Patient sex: F
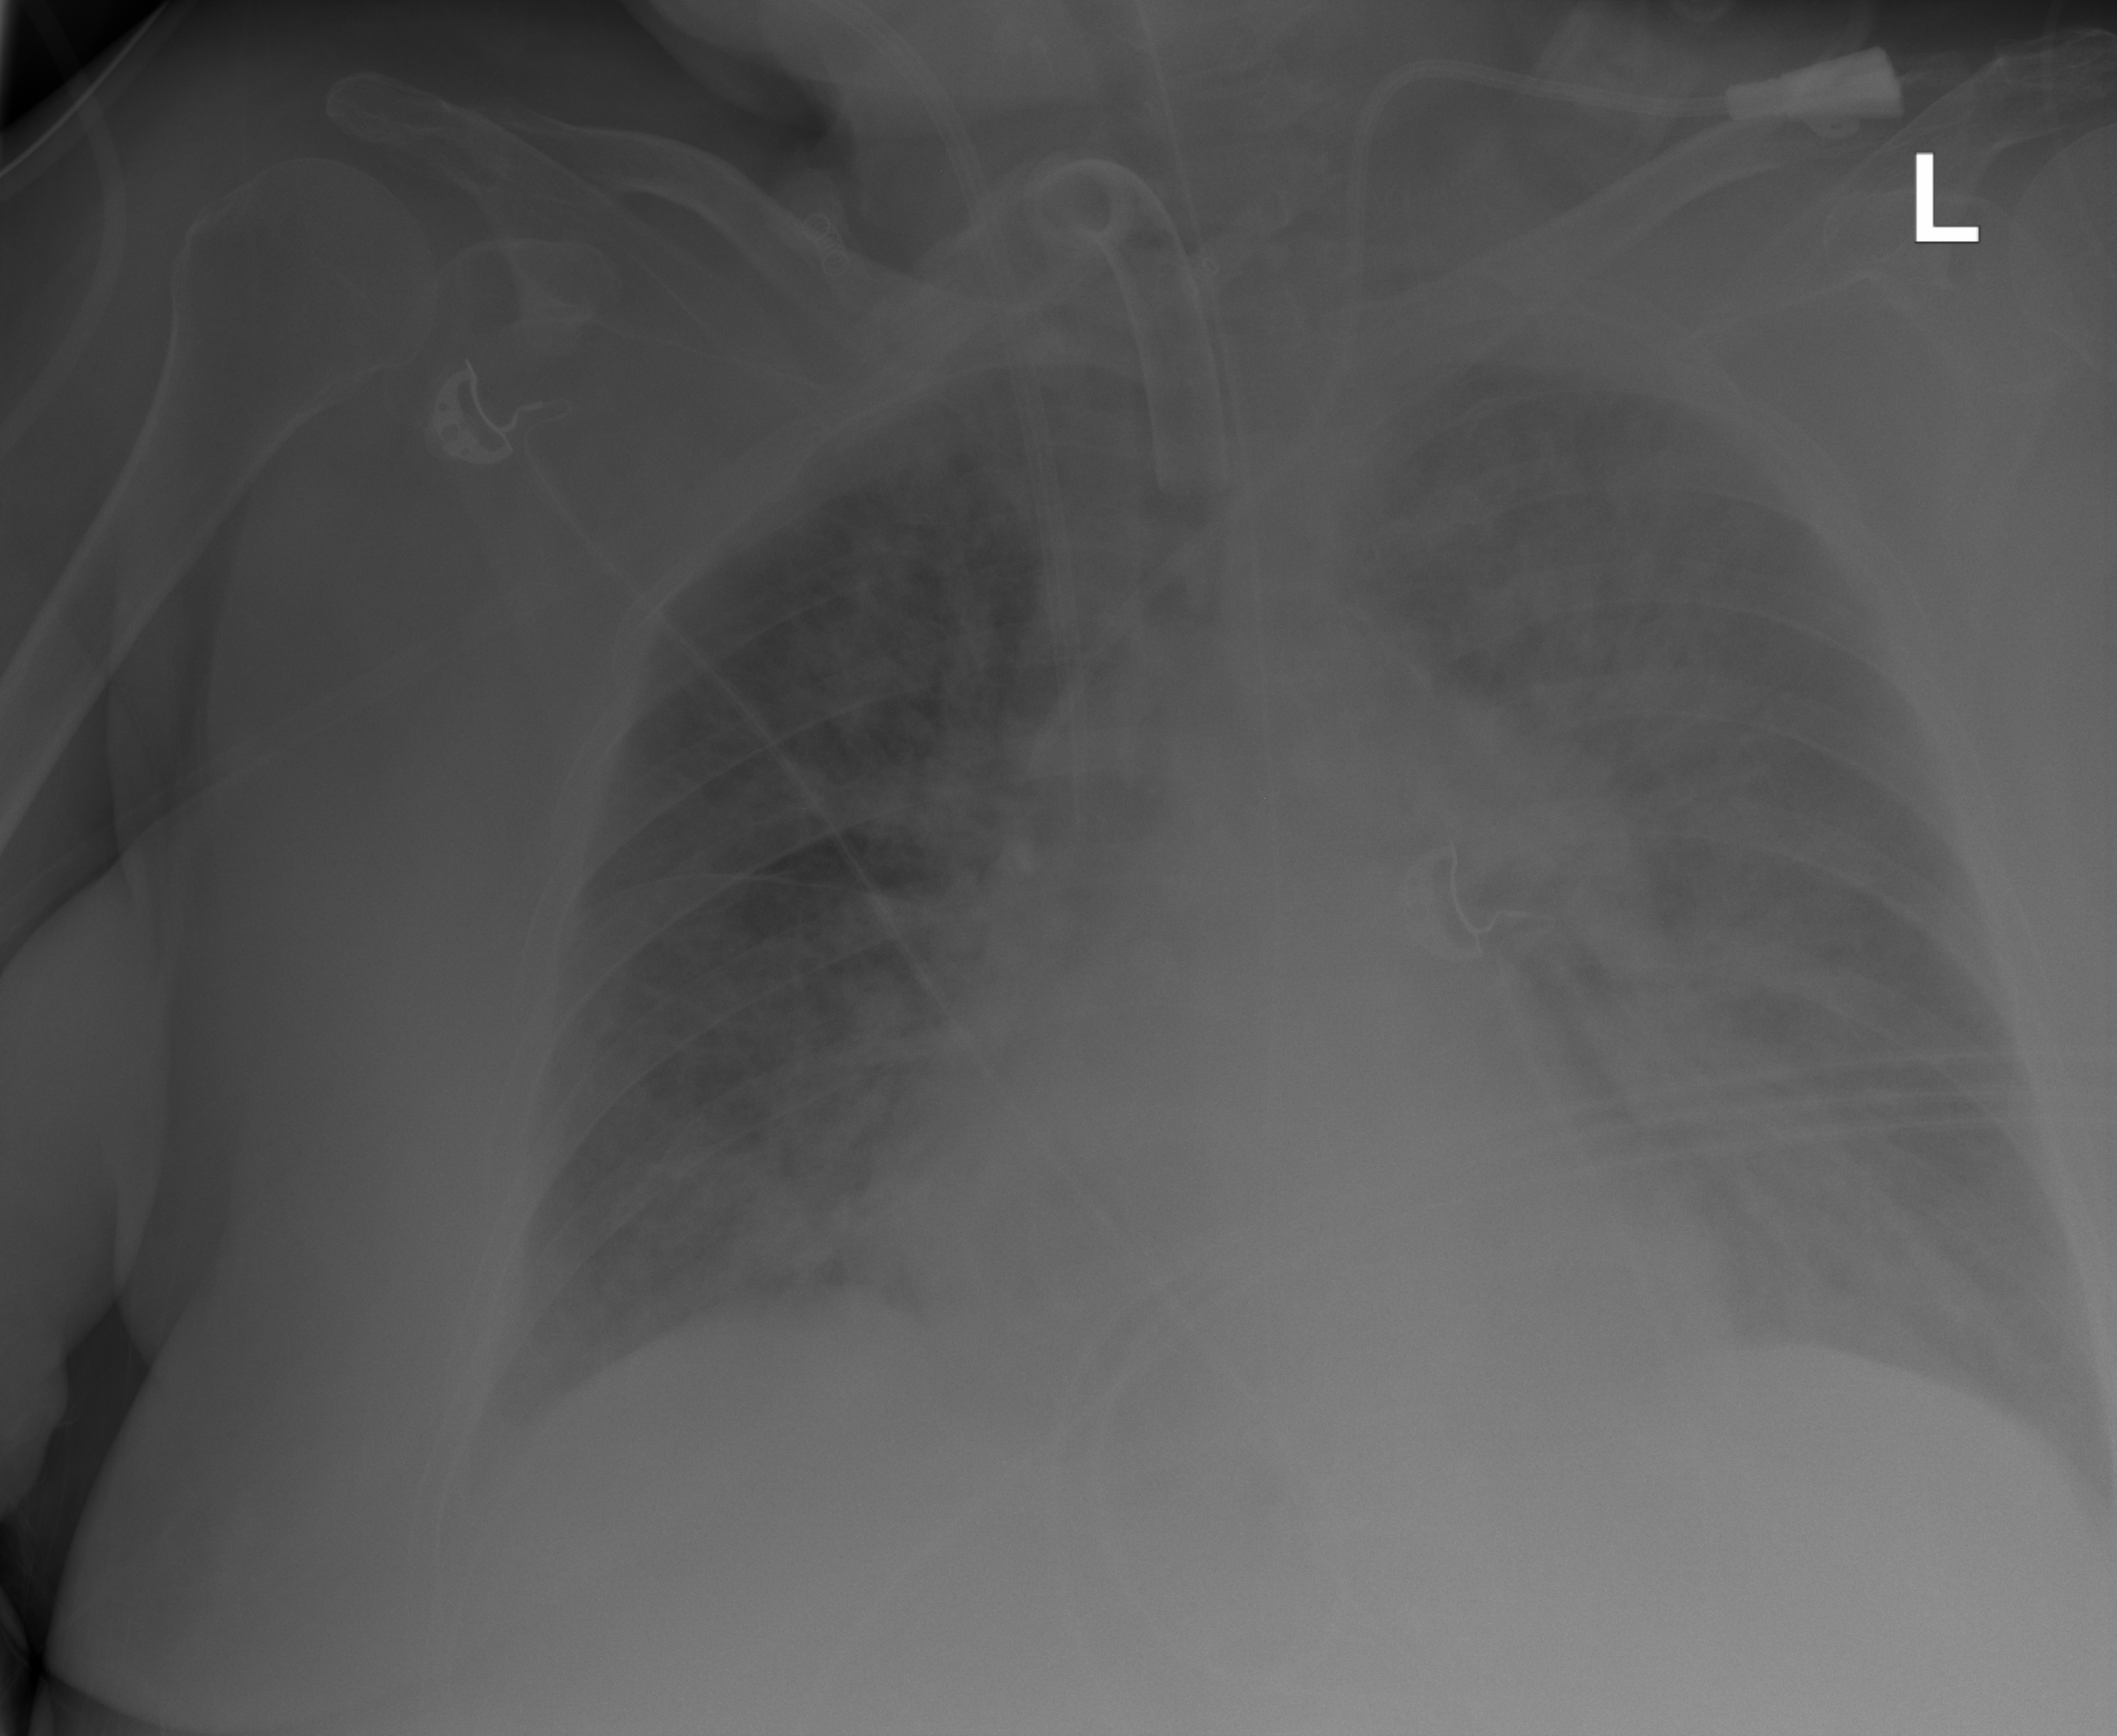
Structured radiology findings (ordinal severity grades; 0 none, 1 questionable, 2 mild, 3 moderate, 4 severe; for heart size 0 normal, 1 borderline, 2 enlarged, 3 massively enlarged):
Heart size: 1
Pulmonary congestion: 3
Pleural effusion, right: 2
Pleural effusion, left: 0
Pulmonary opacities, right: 2
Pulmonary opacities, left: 3
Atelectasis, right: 0
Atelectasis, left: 0